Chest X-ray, PA view. Patient: 54 years old, sex M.
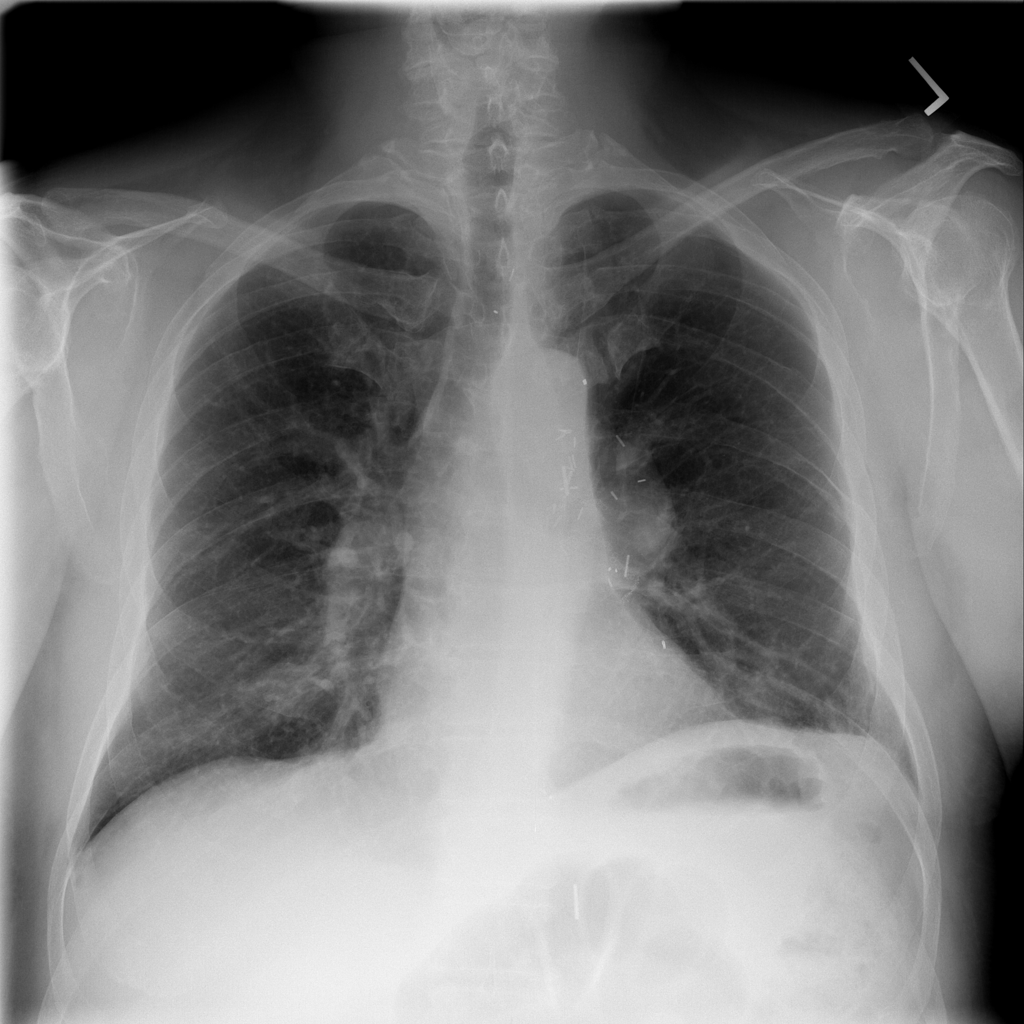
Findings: Consolidation